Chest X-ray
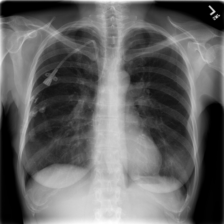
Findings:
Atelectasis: negative
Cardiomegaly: negative
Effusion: negative
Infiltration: negative
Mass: negative
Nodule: negative
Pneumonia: negative
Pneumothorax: negative
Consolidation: negative
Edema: negative
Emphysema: negative
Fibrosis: negative
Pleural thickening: negative
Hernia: negative